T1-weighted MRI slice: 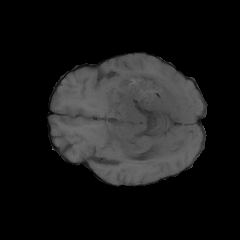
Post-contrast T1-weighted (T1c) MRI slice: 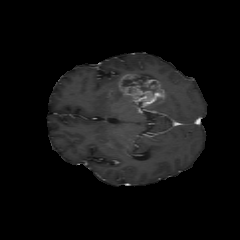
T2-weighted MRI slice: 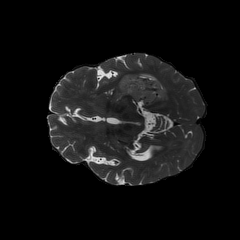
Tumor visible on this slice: yes